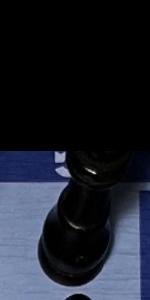
Label: King_Black